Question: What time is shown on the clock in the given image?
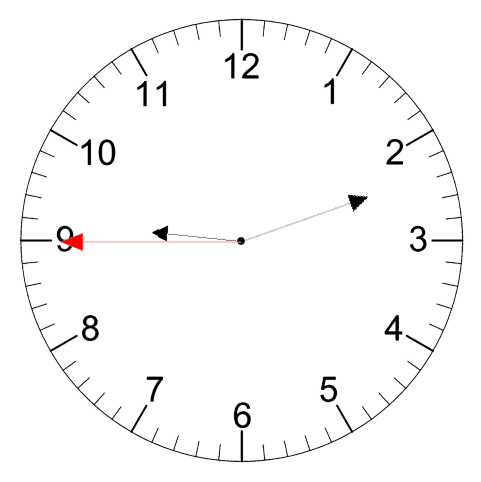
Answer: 09:11:45